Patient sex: M
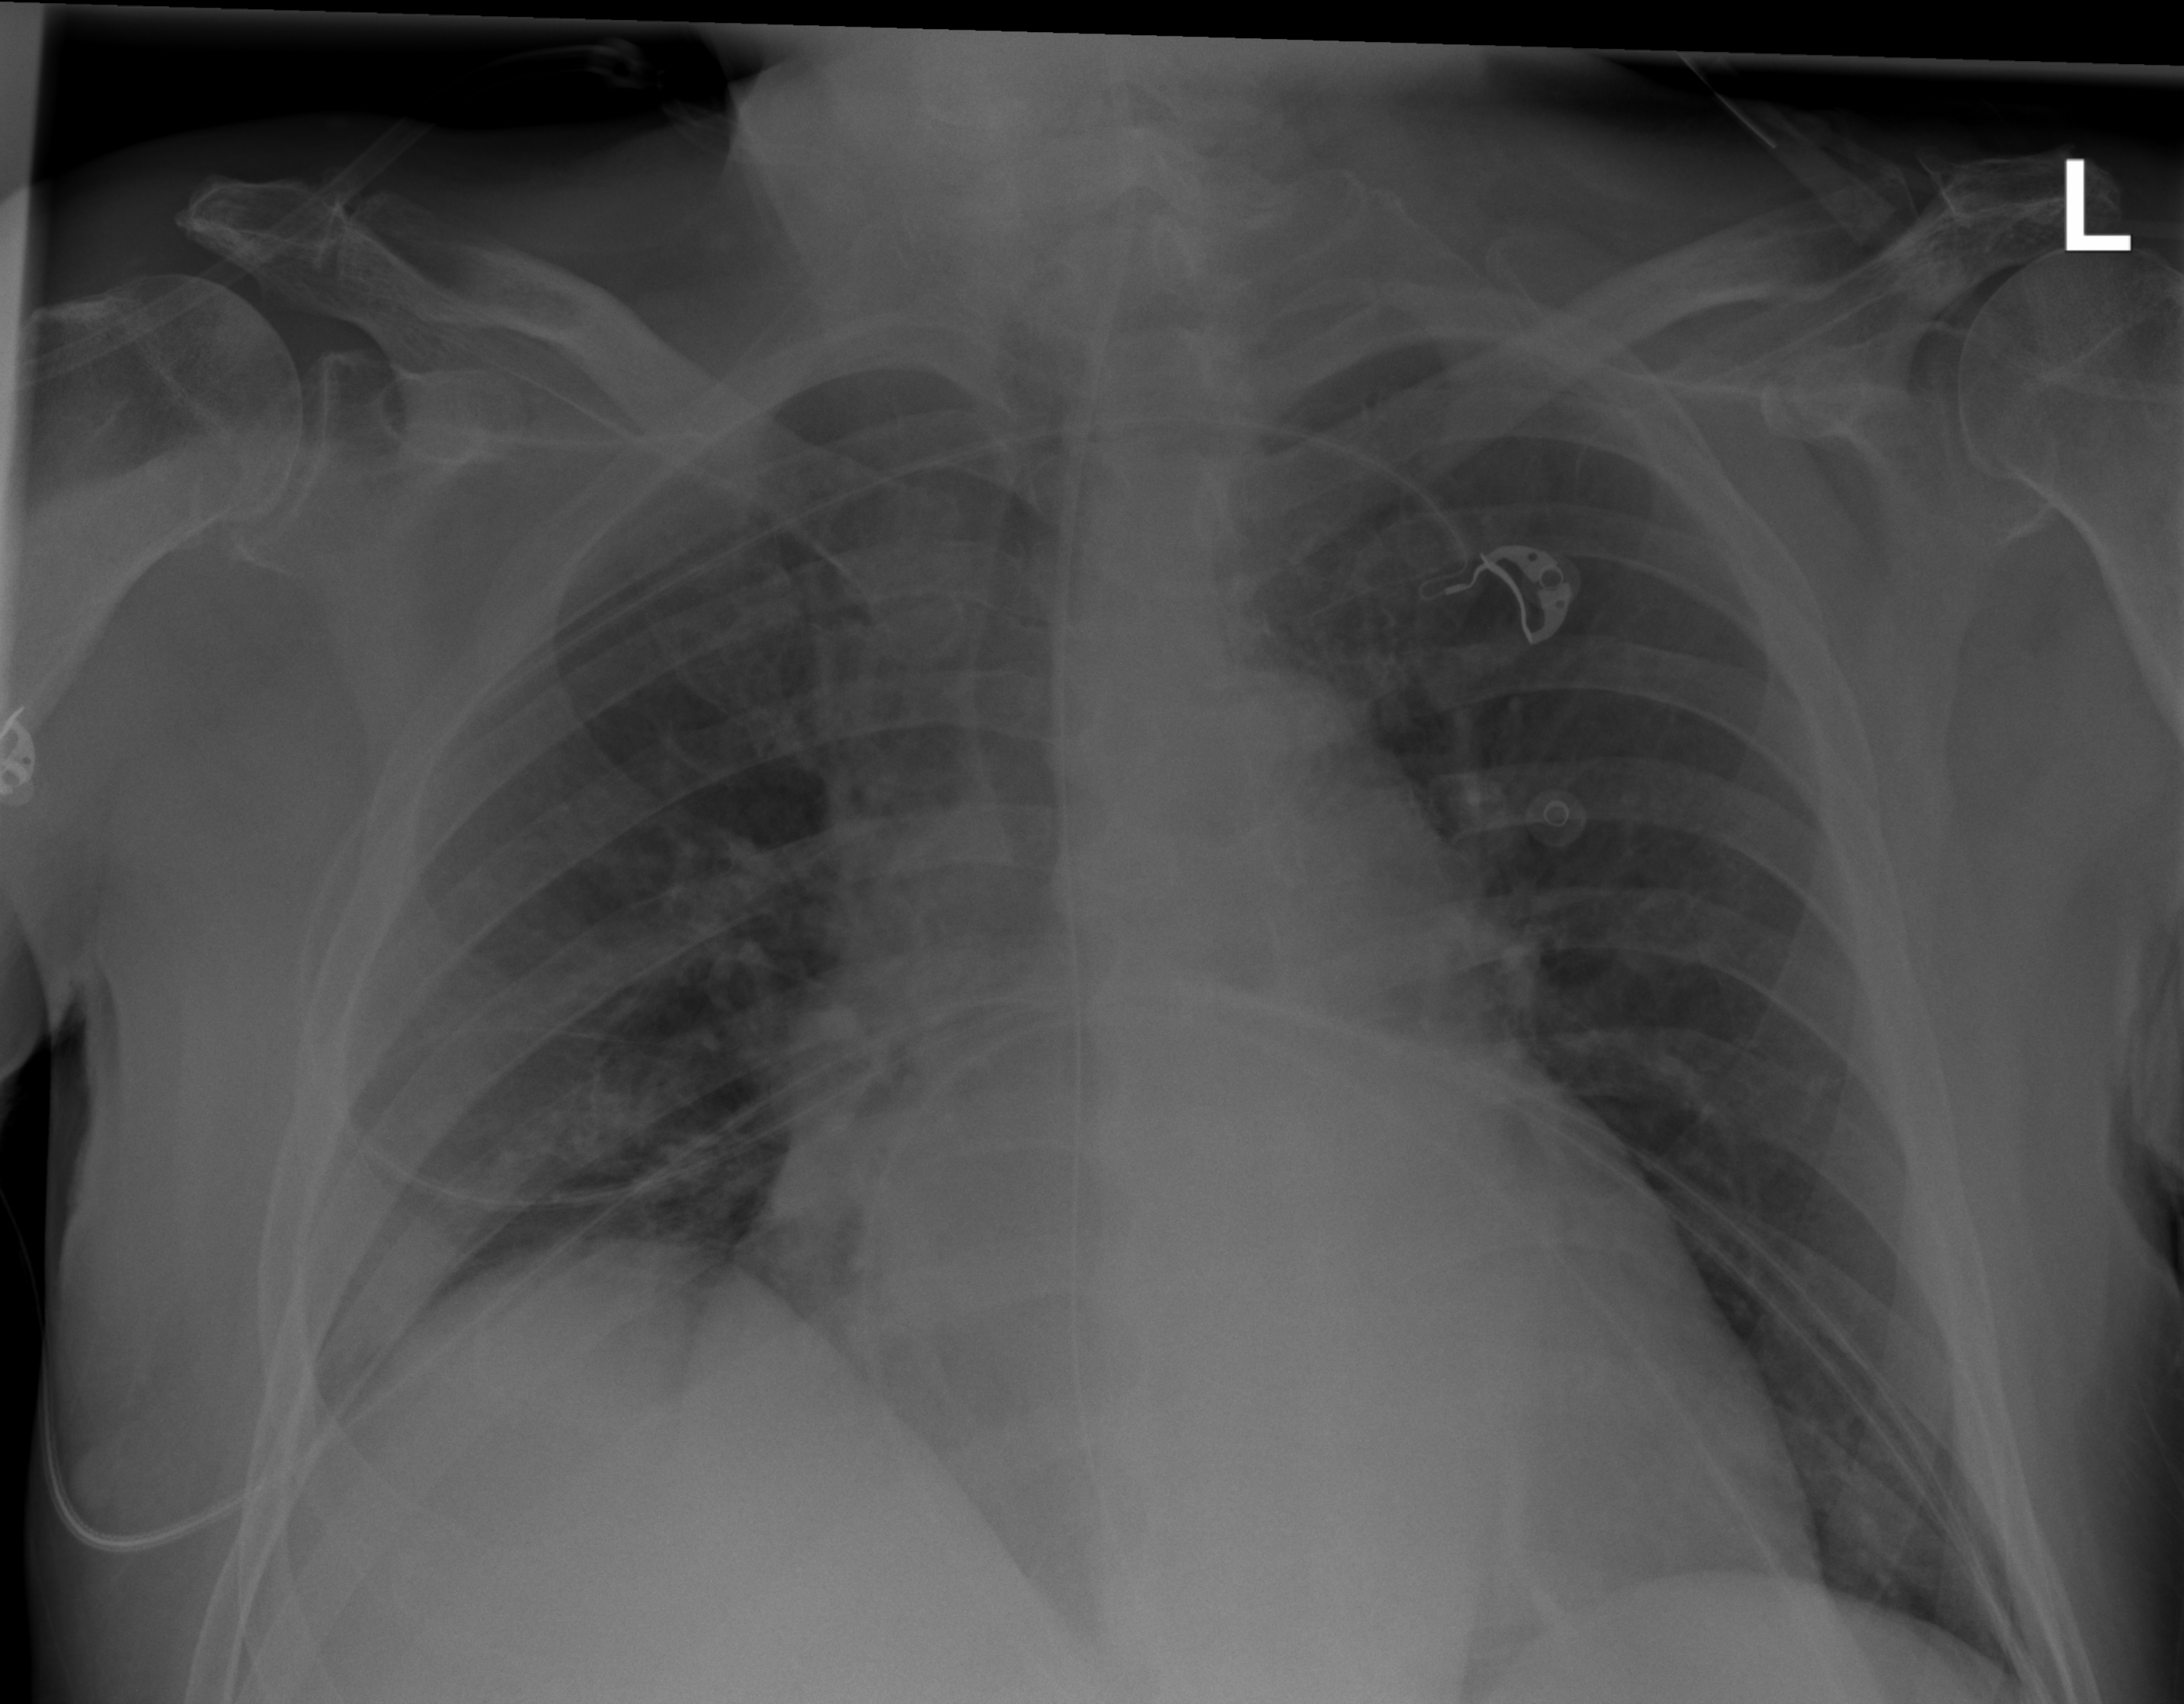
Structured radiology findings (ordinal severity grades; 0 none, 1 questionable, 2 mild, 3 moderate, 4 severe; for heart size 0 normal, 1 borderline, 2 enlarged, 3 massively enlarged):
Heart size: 1
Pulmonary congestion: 0
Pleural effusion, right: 0
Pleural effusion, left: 0
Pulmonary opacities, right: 1
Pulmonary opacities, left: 0
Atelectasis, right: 0
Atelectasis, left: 0